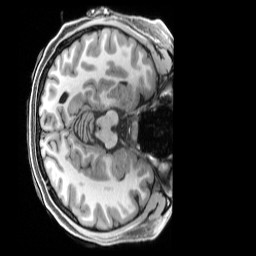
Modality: T1w
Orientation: axial
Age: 24
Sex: female
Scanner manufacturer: siemens
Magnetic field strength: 3 T
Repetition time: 2.5 s
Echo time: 0.00296 s